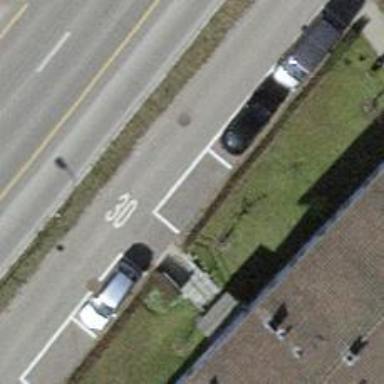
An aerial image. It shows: Asphalt parking space.